Question: I'm trying to make a Tkinter program that can open a file. So far it opens a tk window that has an option that says File then a drop-down menu and it says open when you click it it opens a file window but i cant figure out how to actually open that file
Here is the code I'm trying:
'''
from Tkinter import *
from tkFileDialog import askopenfilename
def openfile():
filename = askopenfilename(parent=root)
f = open(filename)
f.read()
root = Tk()
menubar = Menu(root)
filemenu = Menu(menubar, tearoff=0)
filemenu.add_command(label="Open", command=openfile)
filemenu.add_separator()
filemenu.add_command(label="Exit", command=root.quit)
menubar.add_cascade(label="File", menu=filemenu)
root.config(menu=menubar)
root.mainloop()
'''

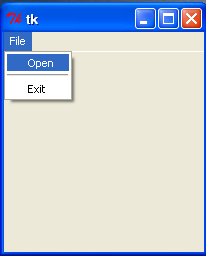
Answer: You have already opened the file when you did 'f = open(filename)'.
To print the contents of the file to the console, you could do 'print f.read()'.
Or go through the file line by line & print the contents like
'''
for line in f:
print line
'''
Here is an example of how to open a file and print it's contents on the UI.
I found this example to be helpful and it shows exactly what you want:
'''
from Tkinter import Frame, Tk, BOTH, Text, Menu, END
import tkFileDialog
class Example(Frame):
def __init__(self, parent):
Frame.__init__(self, parent)
self.parent = parent
self.initUI()
def initUI(self):
self.parent.title("File dialog")
self.pack(fill=BOTH, expand=1)
menubar = Menu(self.parent)
self.parent.config(menu=menubar)
fileMenu = Menu(menubar)
fileMenu.add_command(label="Open", command=self.onOpen)
menubar.add_cascade(label="File", menu=fileMenu)
self.txt = Text(self)
self.txt.pack(fill=BOTH, expand=1)
def onOpen(self):
ftypes = [('Python files', '*.py'), ('All files', '*')]
dlg = tkFileDialog.Open(self, filetypes = ftypes)
fl = dlg.show()
if fl != '':
text = self.readFile(fl)
self.txt.insert(END, text)
def readFile(self, filename):
f = open(filename, "r")
text = f.read()
return text
def main():
root = Tk()
ex = Example(root)
root.geometry("300x250+300+300")
root.mainloop()
if __name__ == '__main__':
main()
'''
Source: <URL>